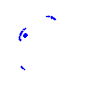
Particle: proton